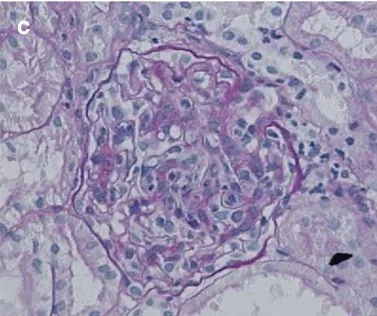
Histologic and immunohistologic evaluations of the patient's kidney tissue. Mononuclear cell infiltration is seen in glomeruli. PAS, x400).
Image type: pathology (pas)